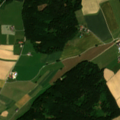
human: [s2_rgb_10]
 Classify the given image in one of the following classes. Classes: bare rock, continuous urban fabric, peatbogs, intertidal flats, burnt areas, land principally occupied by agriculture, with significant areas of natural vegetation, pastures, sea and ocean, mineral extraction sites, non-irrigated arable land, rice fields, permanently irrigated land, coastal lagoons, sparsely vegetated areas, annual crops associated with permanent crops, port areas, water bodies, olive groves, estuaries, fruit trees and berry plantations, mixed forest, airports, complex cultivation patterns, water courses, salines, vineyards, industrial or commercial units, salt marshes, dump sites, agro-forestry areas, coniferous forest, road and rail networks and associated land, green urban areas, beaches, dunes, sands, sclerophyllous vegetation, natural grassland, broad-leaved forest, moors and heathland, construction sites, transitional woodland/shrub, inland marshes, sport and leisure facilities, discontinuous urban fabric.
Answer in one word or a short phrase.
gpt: non-irrigated arable land, pastures, coniferous forest, mixed forest